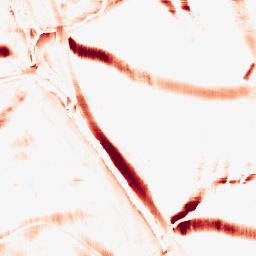
Category: morphological
Decomposition family: rolling_ball
Decomposition parameters: radius: 10
Upsampling method: bspline
Upsampling parameters: scale: 8
Upsampling scale: 8